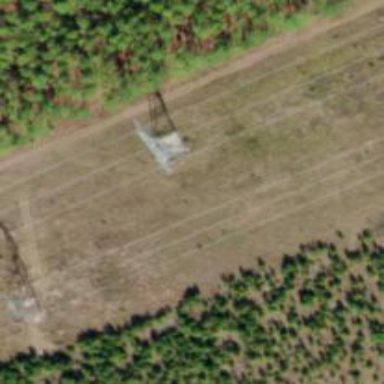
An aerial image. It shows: Lattice structure tower used for power distribution.